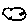
Label: cloud